Question: I am using a framework which is generating 3 div tags. These three div tags cover one row on the page.
It looks like the first div covers 25% of the row and 2 div covers 25% of the row and the third div covers 50% of the row. I have access to the css class which third div is utilizing which looks like this:
'''
.dataTables_processing {
position: fixed;
top: 50%;
left: 50%;
min-width: 125px;
margin-left: 0;
padding: 7px;
text-align: center;
color: #333;
font-size: 13px;
border: 1px solid #ddd;
background-color: #eee;
vertical-align: middle;
-webkit-box-shadow: 0 1px 8px rgba(0, 0, 0, 0.1);
-moz-box-shadow: 0 1px 8px rgba(0, 0, 0, 0.1);
box-shadow: 0 1px 8px rgba(0, 0, 0, 0.1);
}
'''

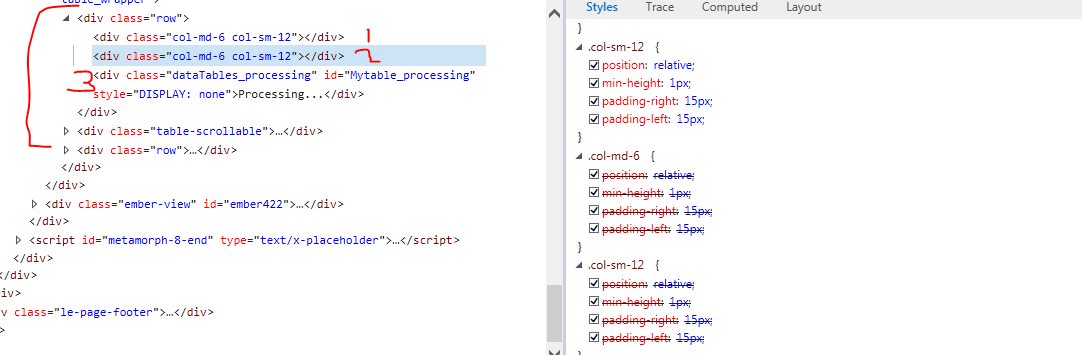
Answer: Try adding :
'''
position:absolute;
left:0;
width:100%;
'''